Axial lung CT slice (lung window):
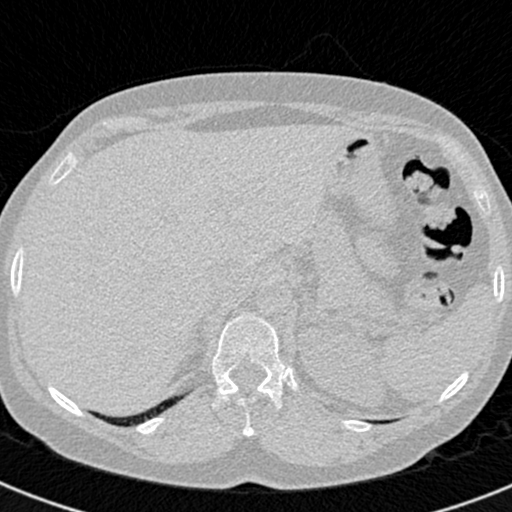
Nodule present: no